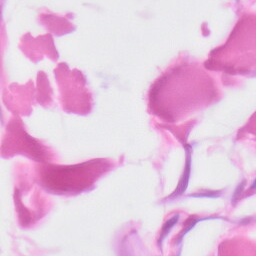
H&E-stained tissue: Skin